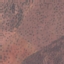
Land use / land cover: PermanentCrop